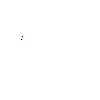
Particle: proton